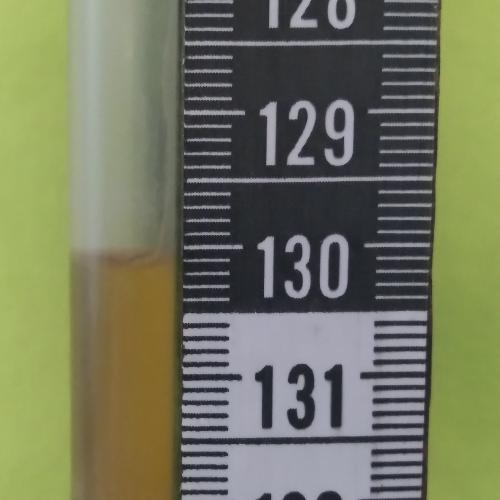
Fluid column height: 130.1 cm